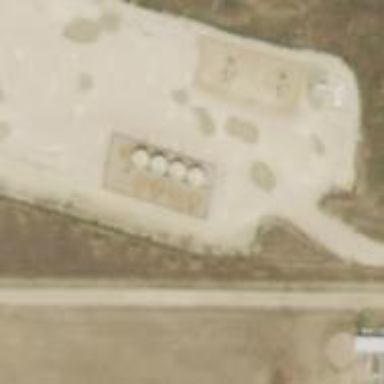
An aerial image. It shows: Storage tank with man-made structure.